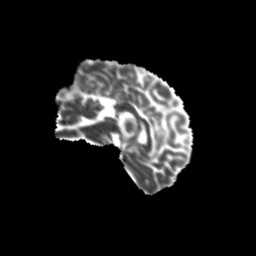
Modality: MD
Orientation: sagittal
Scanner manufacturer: siemens
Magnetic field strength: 3 T
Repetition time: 9.2 s
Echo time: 0.084 s